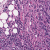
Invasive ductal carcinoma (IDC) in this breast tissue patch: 0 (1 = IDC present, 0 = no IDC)